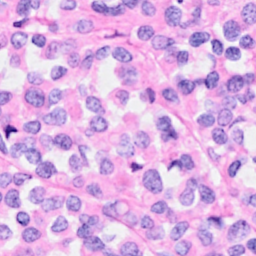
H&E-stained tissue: Breast